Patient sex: F
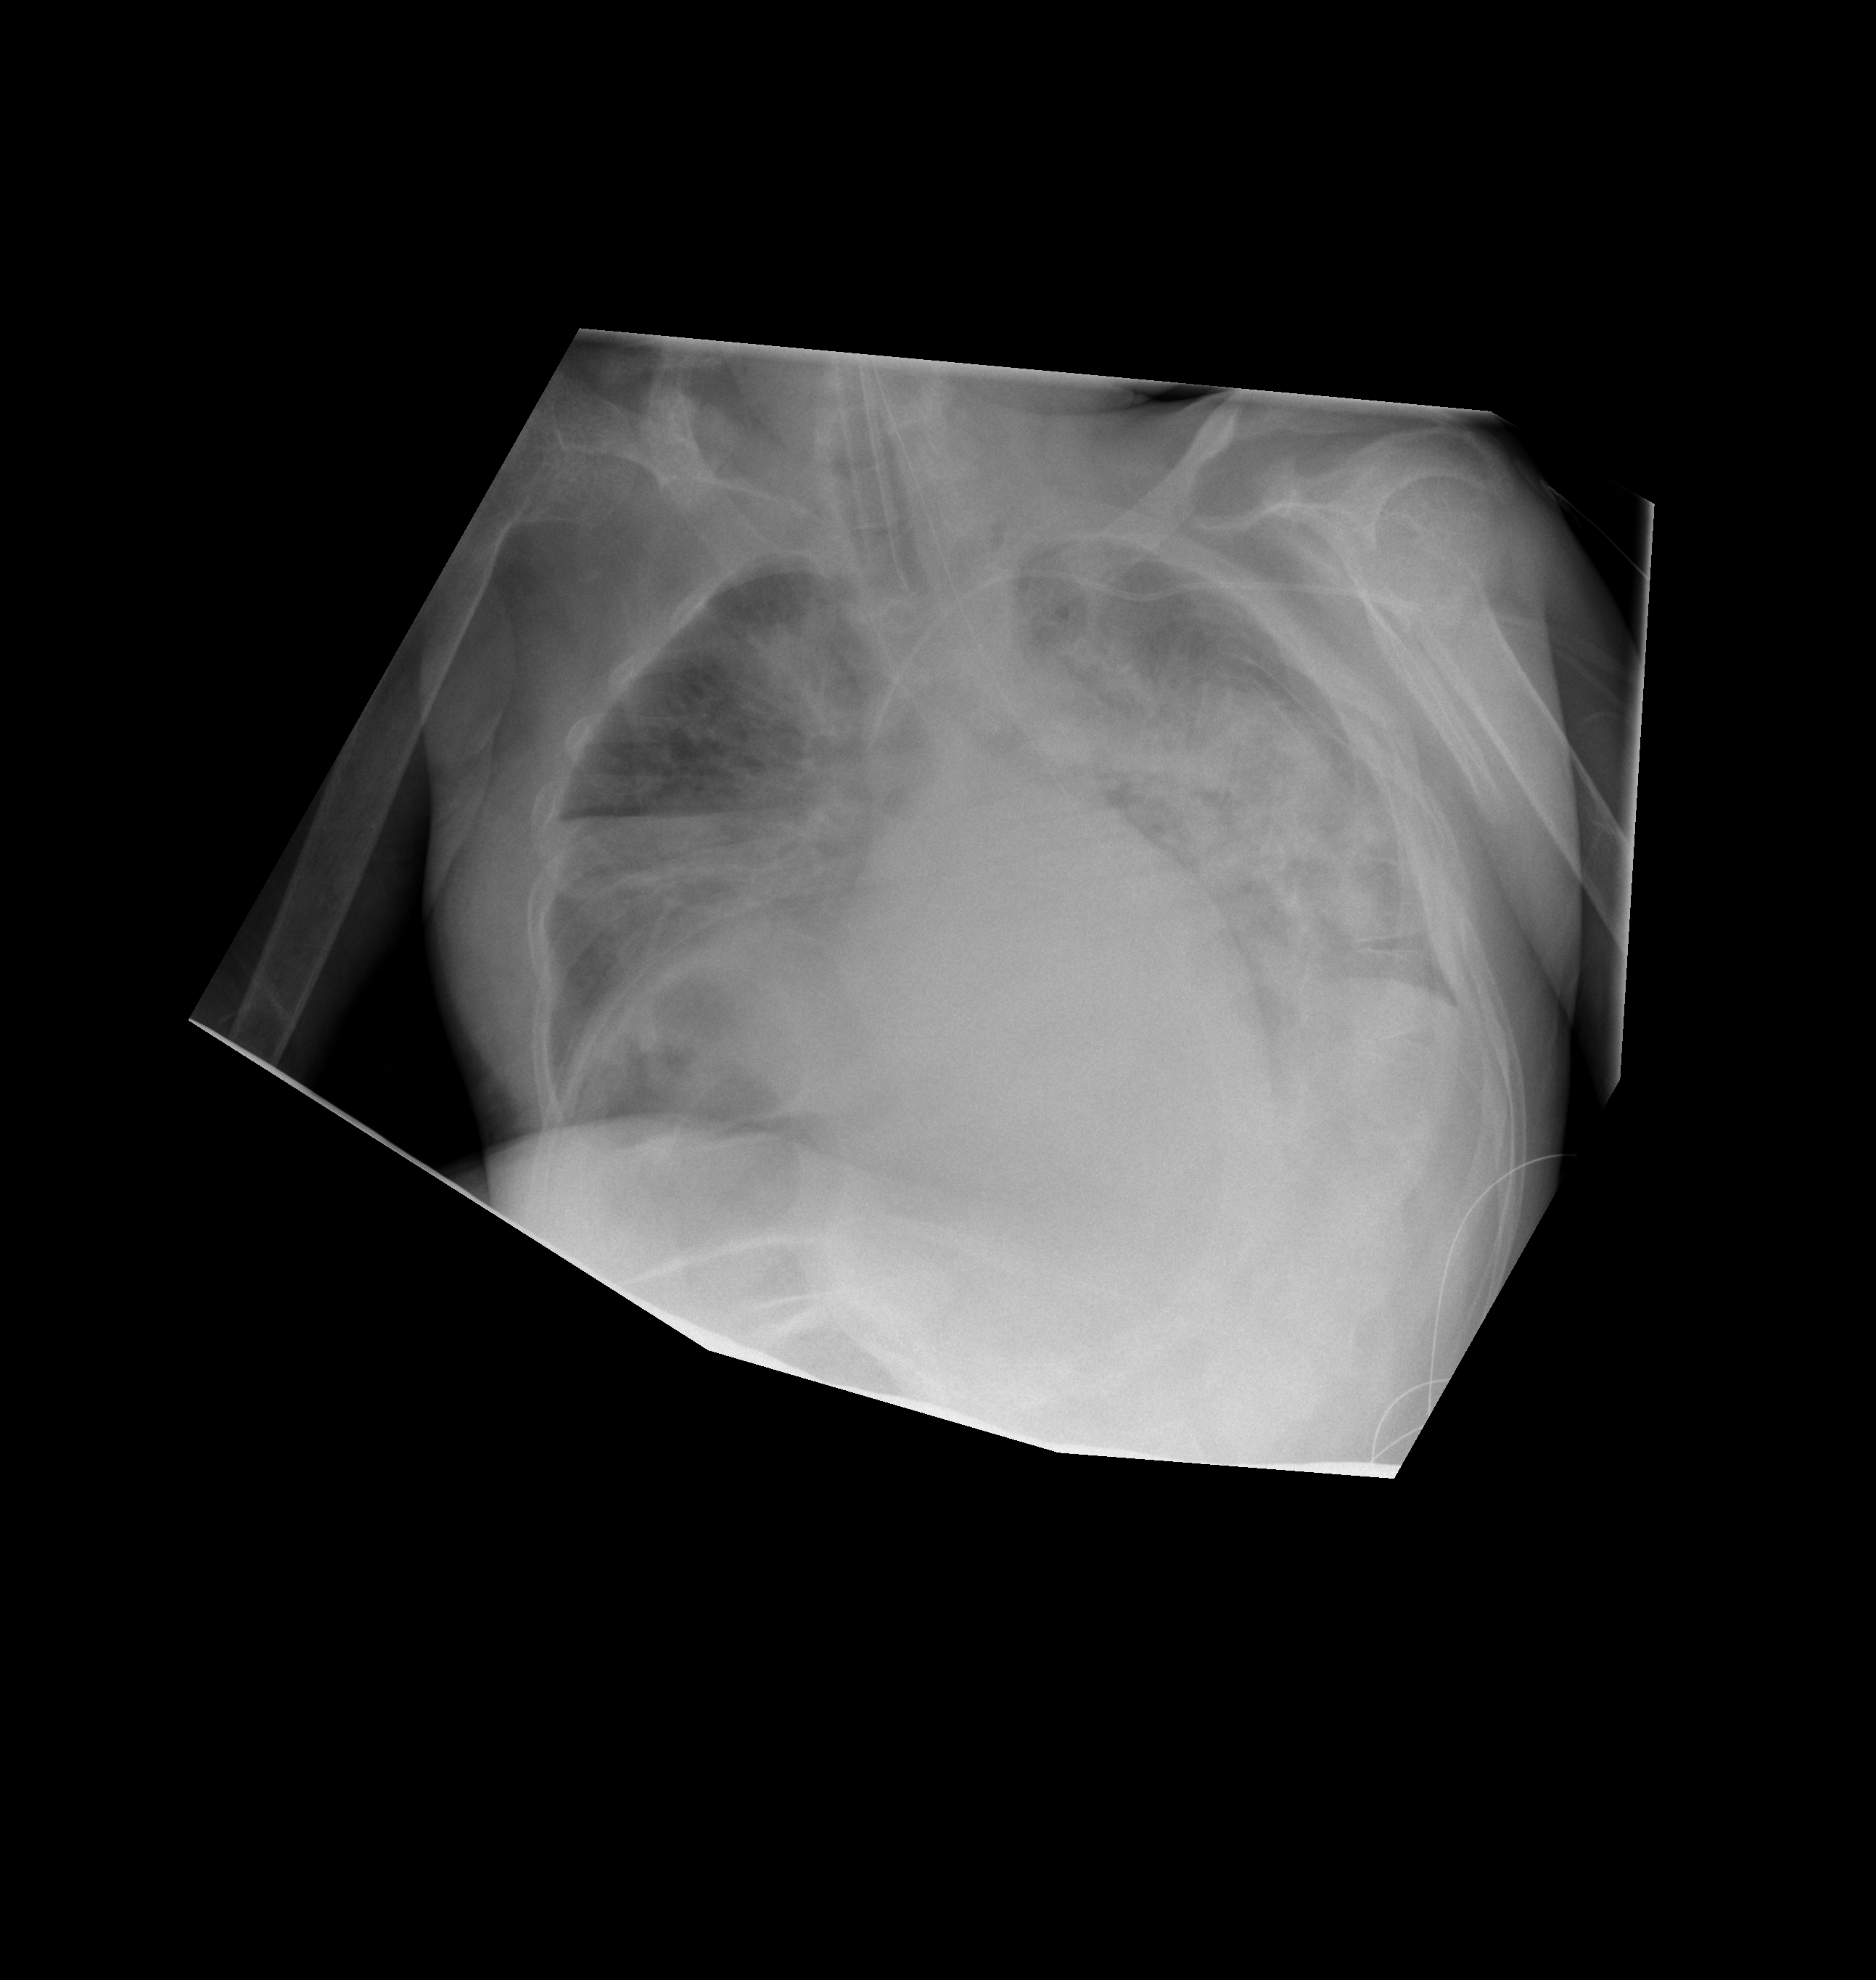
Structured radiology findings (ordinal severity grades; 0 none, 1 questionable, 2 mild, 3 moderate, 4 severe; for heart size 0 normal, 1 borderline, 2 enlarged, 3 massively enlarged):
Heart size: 2
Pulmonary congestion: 3
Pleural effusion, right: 2
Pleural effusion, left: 2
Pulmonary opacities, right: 3
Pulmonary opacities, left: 4
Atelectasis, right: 3
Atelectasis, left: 3